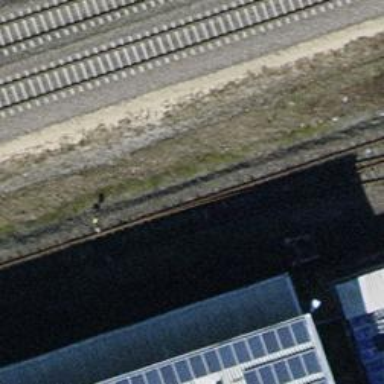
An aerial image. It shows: Railway switch.